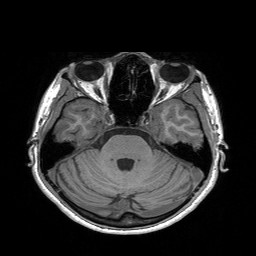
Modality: T1w
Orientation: coronal
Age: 26
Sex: female
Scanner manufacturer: siemens
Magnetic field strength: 3 T
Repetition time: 1.9 s
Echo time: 0.00227 s